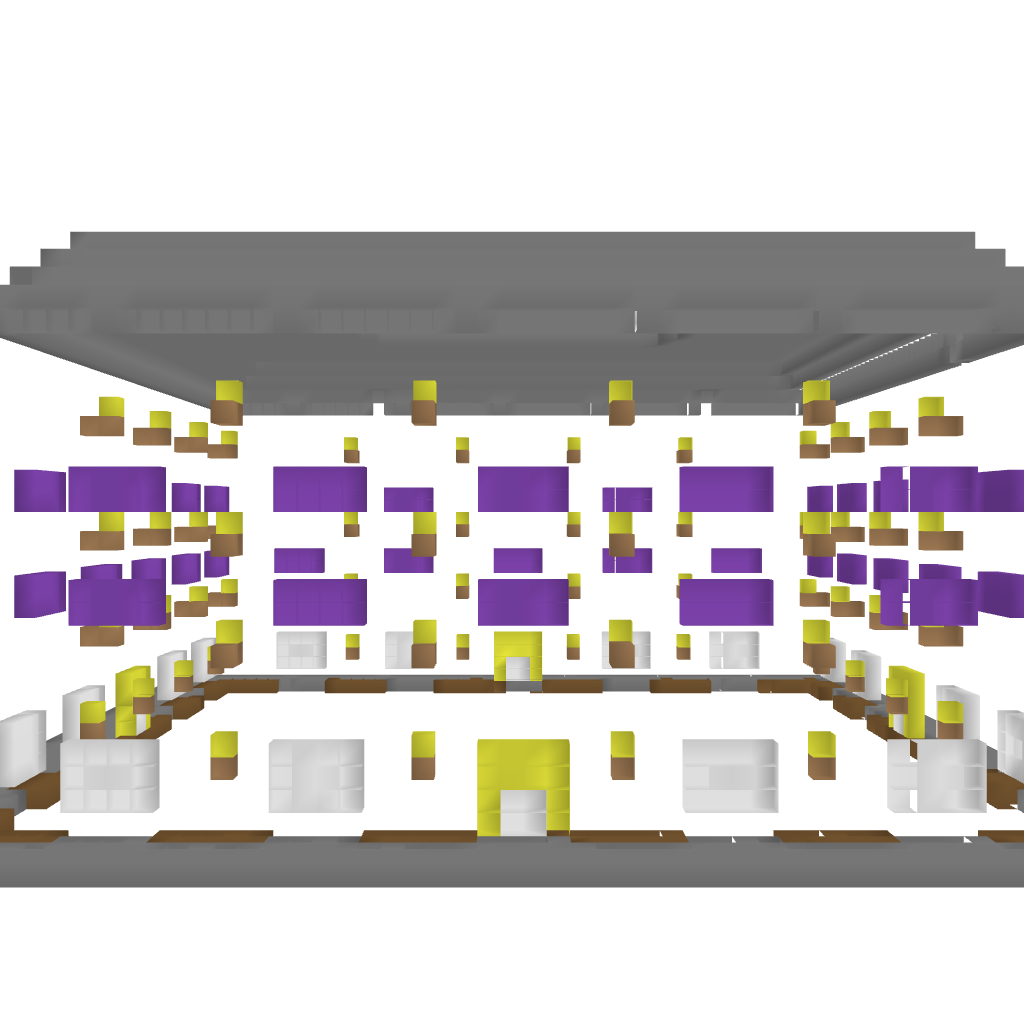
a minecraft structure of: Tom's - Department Store bad low quality